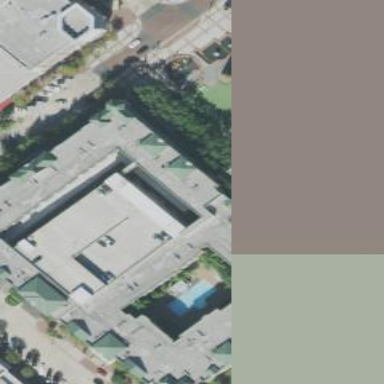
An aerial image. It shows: Multi-storey parking building.